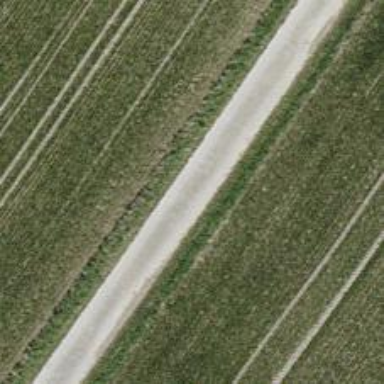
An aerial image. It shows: Paved track with grade 1 tracktype.